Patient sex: M
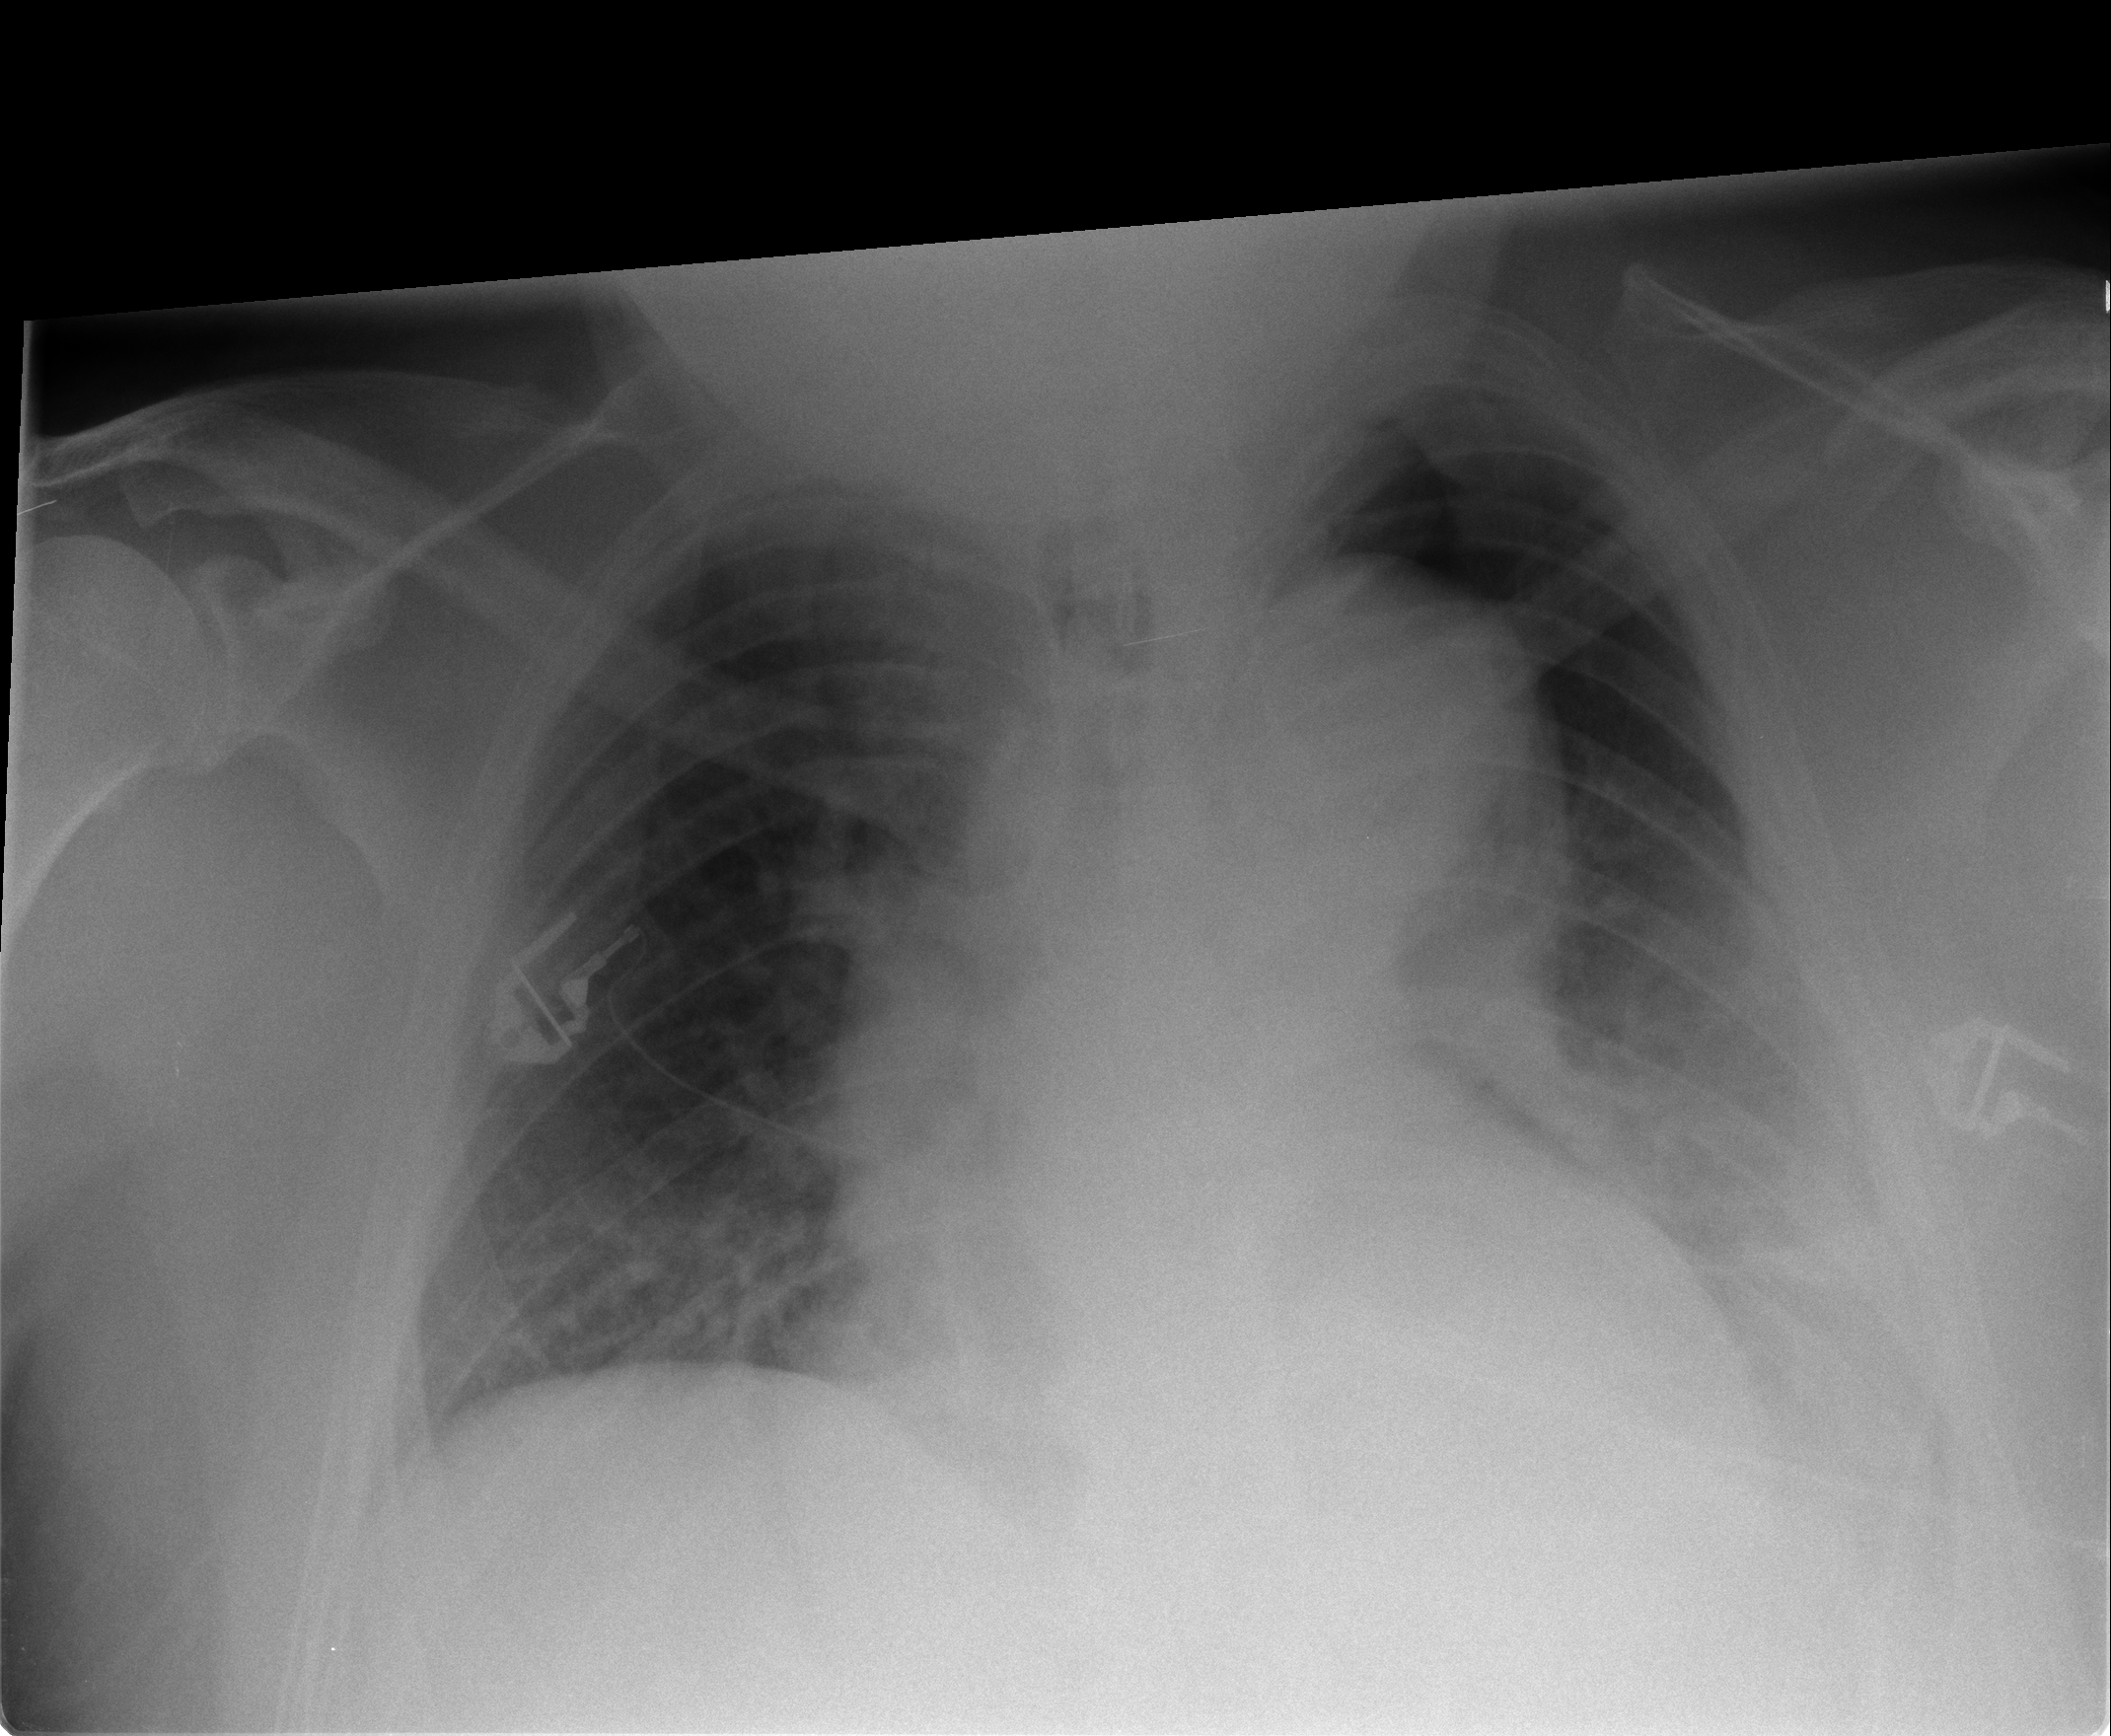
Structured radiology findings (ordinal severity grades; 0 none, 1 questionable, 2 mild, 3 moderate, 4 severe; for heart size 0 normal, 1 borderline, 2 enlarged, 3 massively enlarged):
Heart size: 0
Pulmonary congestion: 2
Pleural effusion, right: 0
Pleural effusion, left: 2
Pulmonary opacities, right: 0
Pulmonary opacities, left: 0
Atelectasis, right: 0
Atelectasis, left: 2